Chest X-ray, AP view. Patient: 58 years old, sex M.
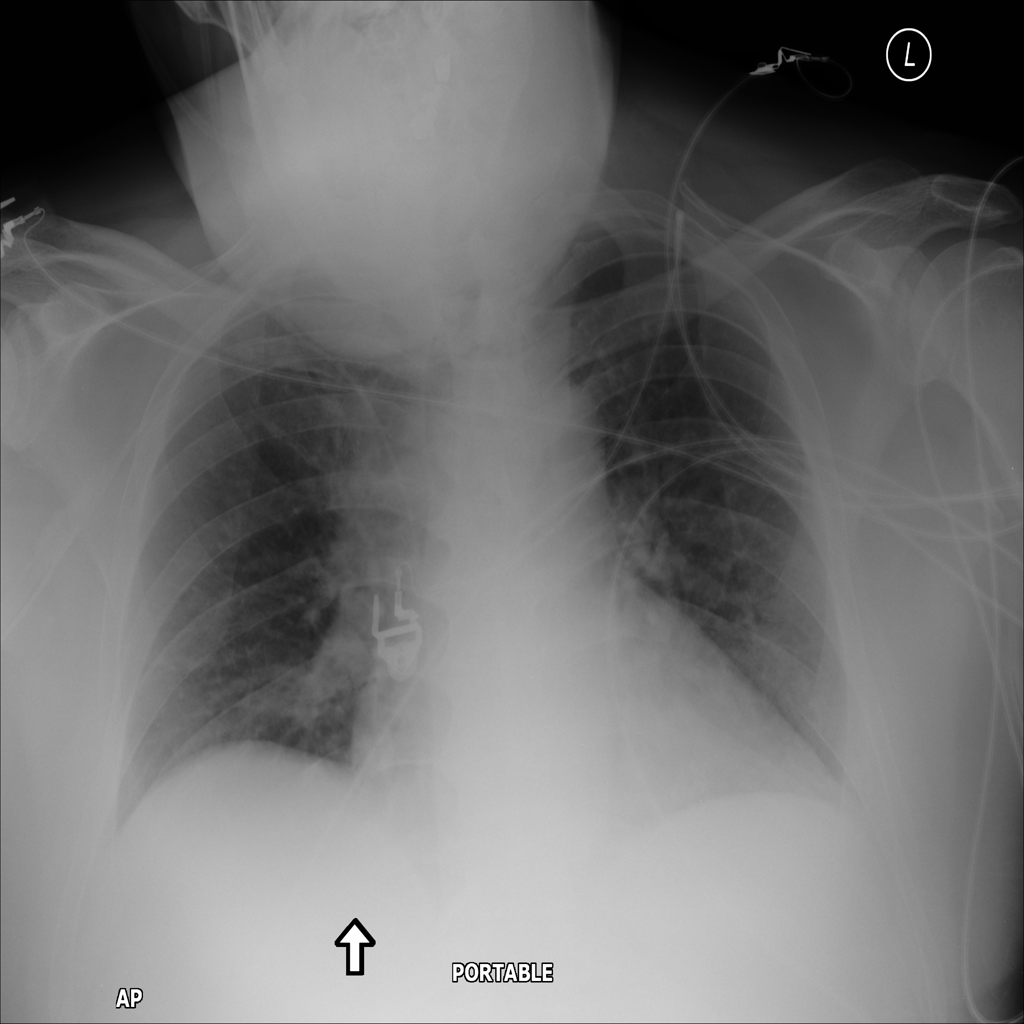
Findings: Infiltration